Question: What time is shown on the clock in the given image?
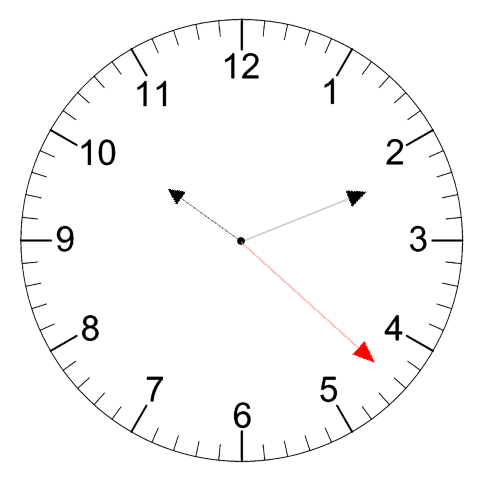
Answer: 10:11:22